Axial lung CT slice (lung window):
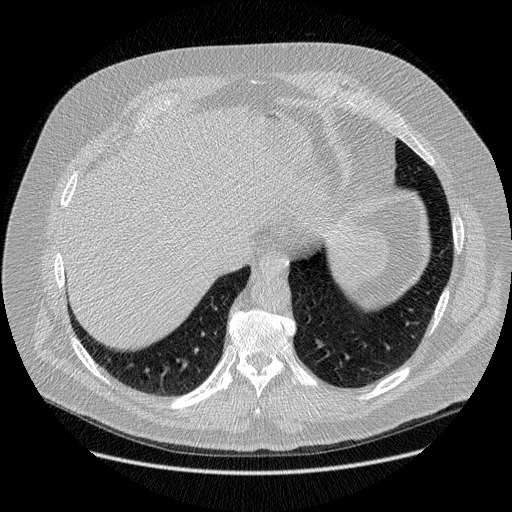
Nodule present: no